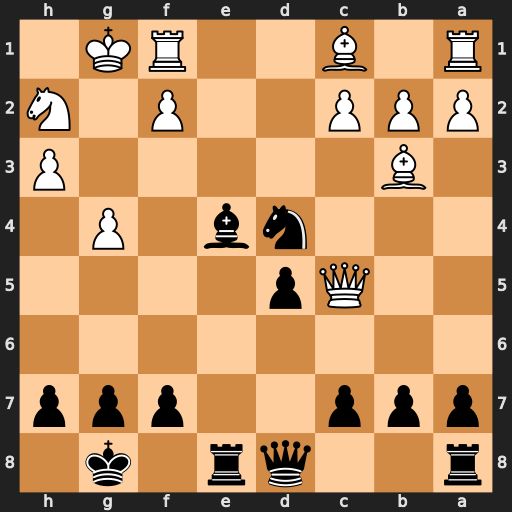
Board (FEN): r2qr1k1/ppp2ppp/8/2Qp4/3nb1P1/1B5P/PPP2P1N/R1B2RK1
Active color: b
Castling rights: -
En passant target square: -
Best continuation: Ne2#